Question: I'm new to Core Data and I'm trying to implement it into my existing project. Here is my model:

Now, there's some things that don't make sense to me, likely because I haven't modelled it correctly.
CMAJournal is my top level object with an ordered set of CMAEntry objects and an ordered set of CMAUserDefine objects.
Each CMAUserDefine object has an ordered set of objects. For example, the "Baits" CMAUserDefine will have an ordered set of CMABait objects, the "Species" CMAUserDefine will have an ordered set of CMASpecies objects, etc.
Each CMAEntry object has attributes like baitUsed, fishSpecies, etc. that point to an object in the respective CMAUserDefine object. This is so if changes are made, each CMAEntry that references that object is also changed.
Now, from what I've read I should have inverses for each of my relationships. This doesn't make sense in my model. For example, I could have 5 CMAEntry objects whose baitUsed property points to the same CMABait object. Which CMAEntry does the CMABait's entry property point to if there are 5 CMAEntry objects that reference that CMABait? I don't think it should point to anything.
What I want is for all CMAUserDefine objects (i.e. all CMABait, CMASpecies, CMALocation, etc. objects) to be stored in the CMAJournal userDefines set, and have those objects be referenced in each CMAEntry.
I originally had this working great with NSArchiving, but the archive file size was MASSIVE. I mean, 18+ MB for 16 or so entries (which included about 20 images). And from what I've read, Core Data is something I should learn anyway.
I hope that makes sense. Please let me know if I need to explain it better.
Thanks!
E: What lead me to this question is getting a bunch of "Dangling reference to an invalid object." = "" errors when trying to save.
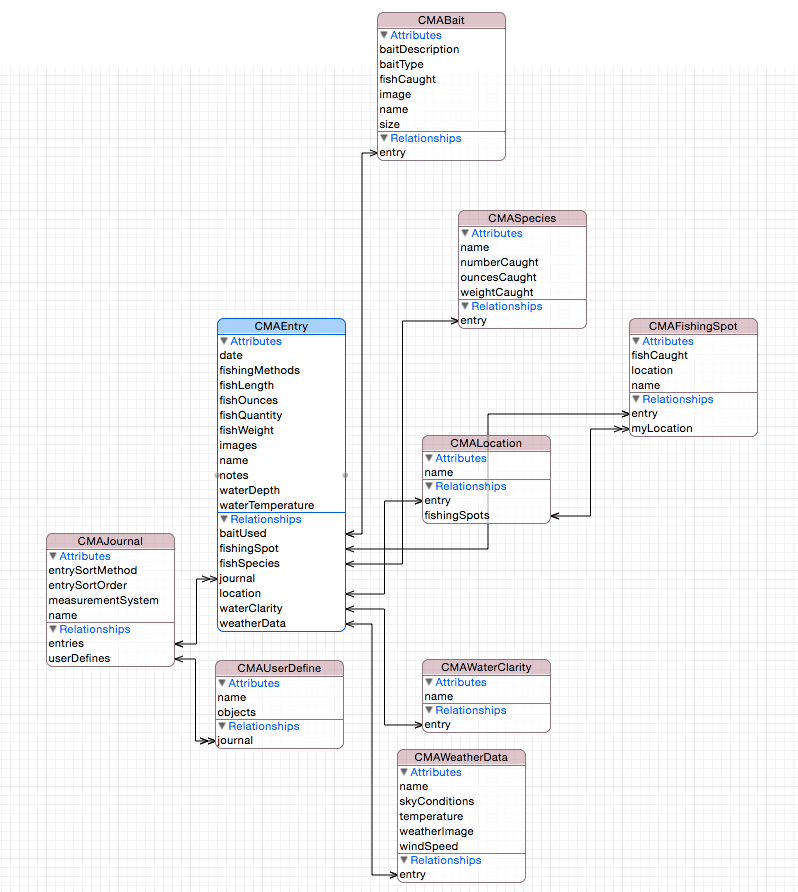
Answer: A. Some Basics
Core Data needs a inverse relationship to model the relationship. To make a long story short:
In an object graph as modeled by Core Data a reference semantically points from the source object to a destination object. Therefore you use a single reference as 'CMASpecies''s 'fishSpecies' to model a to-one relationship and a collection as 'NSSet' to model a to-many relationship. You do not care about the type of the inverse relationship. In many cases you do not have one at all.
In a relational data base relationships are modeled differently: If you have a 1:N (one-to-many) relationship the relationship is stored on the destination side. The reason for this is, that in a rDB every entity has a fixed size and therefore cannot reference a variable number of destinations. If you have a many-to-many relationship (N:M), a additional table is needed.
As you can see, in an object graph the types of relationships are to-one and to-many only depending on the source, while in rDB the types of relationships are one-to-one, one-to-many, many-to-many depending on both source and destination.
To select the right kind of rDB modeling Core Data wants to know the type of the inverse relationship.
'''
Type Object graph Inverse | rDB
1:1 to-one id to-one id | source or destination attribute
1:N collection to-one id | destination attribute
N:M collection collection | additional table with two attributes
'''
B. To your Q
In your case, if a 'CMAEntry' object refers exactly one 'CMASpecies' object, but a 'CMASpecies' object can be referred by many 'CMAEntry' objects, this simply means that the inverse relationship is a to-many relationship.
Yes, it is strange for a OOP developer to have such inverse relationships. For a SQL developer, it is the usual case. Developing an ORM (object relational mapper) this is one of the problems. (I know that, because I'm doing that for Objective-Cloud right now. But I did if different, more the OOP's point of view.) Every solution is a kind of unusual for one side. Somebody called ORM the "vietnam of software development".
To have a more simple example: Modeling a sports league you will find yourself having a entity 'Match' with the properties 'homeTeam' and 'guestTeam'. You want to have an inverse relationship, no not 'homeMatches' and 'guestMatches', but simply 'matches'. This is obviously no inverse. Simply add inverse relationship, if Core Data wants and don't care about it.